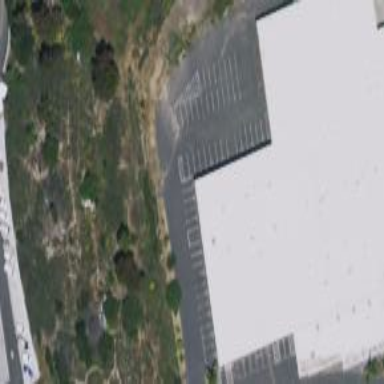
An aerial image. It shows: Industrial building.